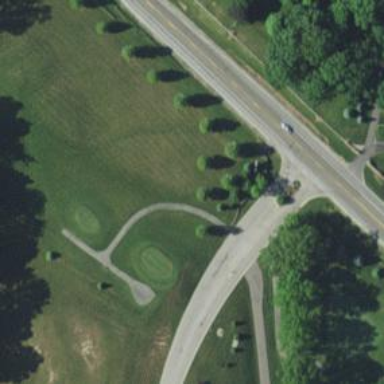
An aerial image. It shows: Service road used as golf cart path.